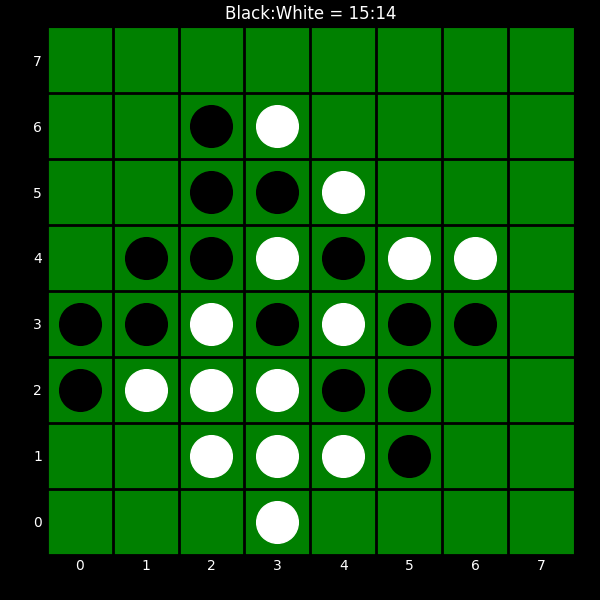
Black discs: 15
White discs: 14